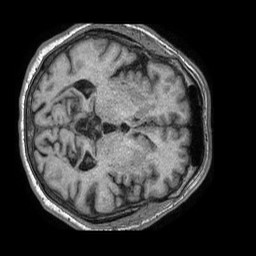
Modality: T1w
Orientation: axial
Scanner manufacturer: philips
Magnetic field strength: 1.5 T
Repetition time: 0.007548 s
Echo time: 0.003432 s